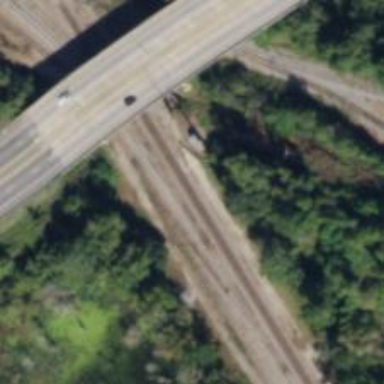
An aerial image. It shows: Railway track.